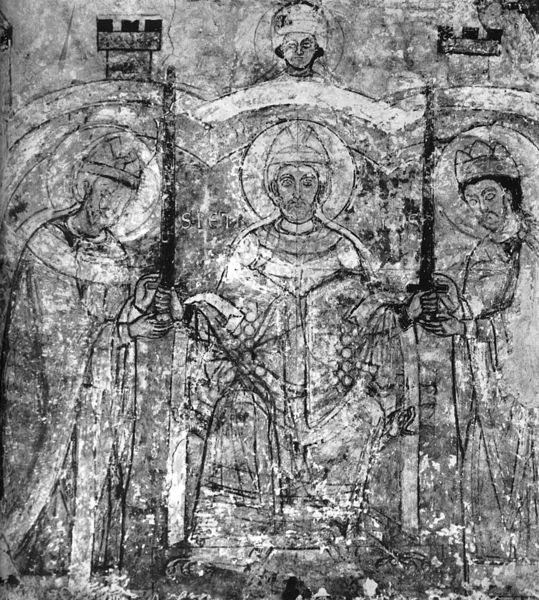
Titel: Wandmalerei der Benediktiner-Abteikirche in Prüfening
Standort: Prüfening, Benediktiner-Abteikirche (EU - D - Bayern)
Schlagwörter: gott, kopf, umhang, männer, bart, gewand, mantel, sitzend, krone, lehnen, bischof, könig, papst, thron, wandgemälde, zinnen, burg, kreuz, türme, schwarzweiß, schwert, schwerter, ritter, heiligenschein, jesus, fresken, krönung, priester, religiös, romanik, heiliger, mitra, heilige, fresko, gläubige, beschädigt, burgzinnen, zinneen